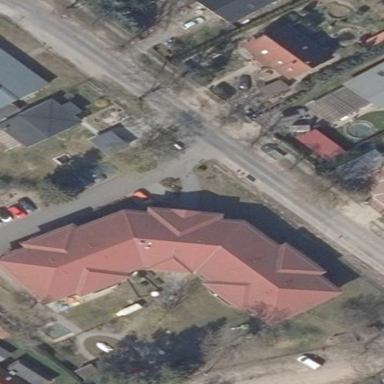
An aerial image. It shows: Nursing home.